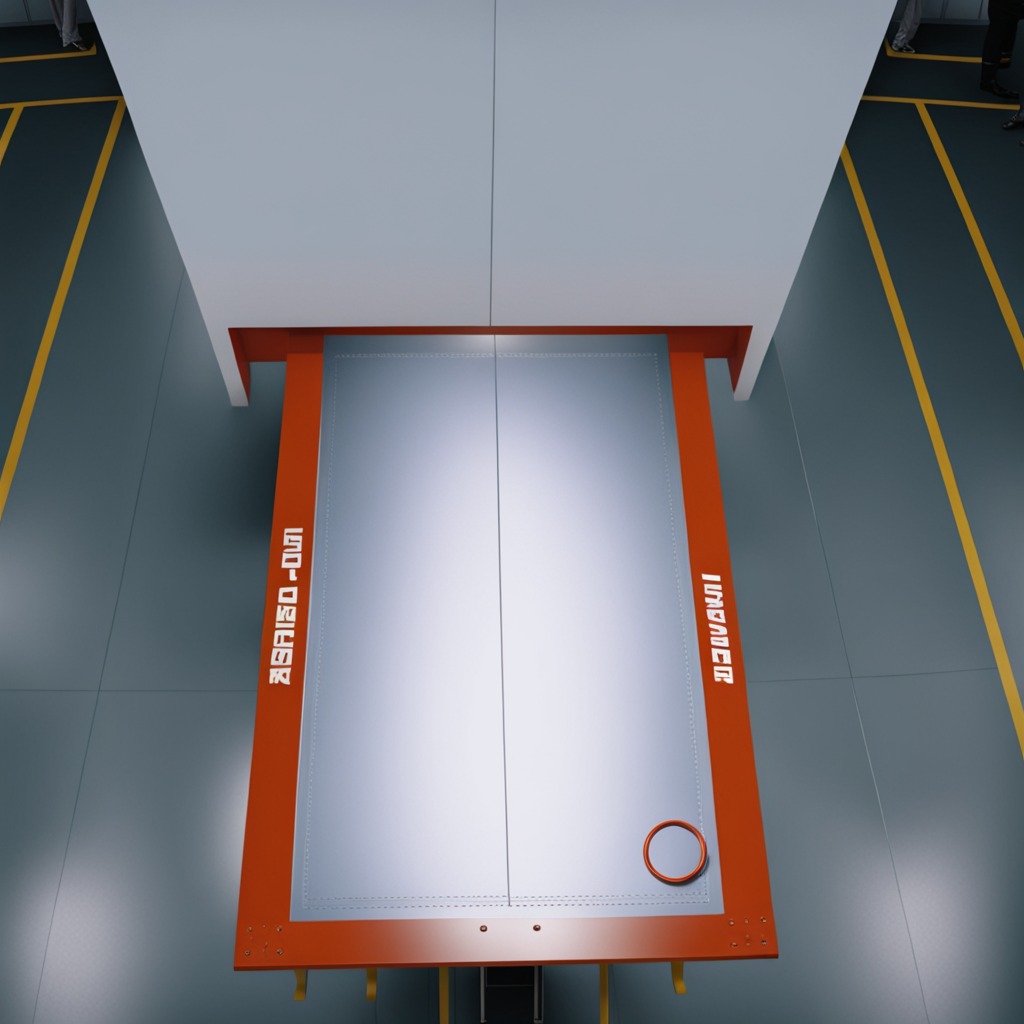
A rubber O-ring is lying on the toolbox surface in an airplane hangar workshop 8K.